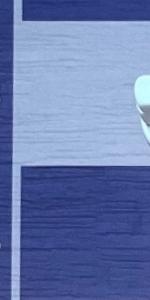
Label: Empty